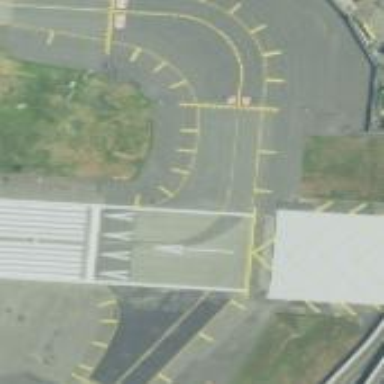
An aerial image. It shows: Image of taxiway at airport.